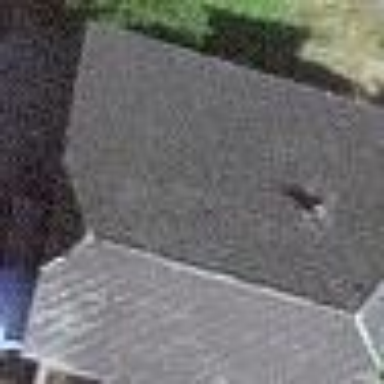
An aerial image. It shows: Rural barn.